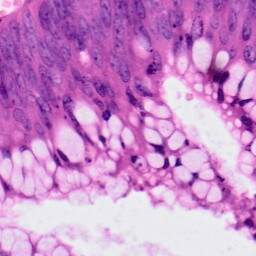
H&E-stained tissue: Colon